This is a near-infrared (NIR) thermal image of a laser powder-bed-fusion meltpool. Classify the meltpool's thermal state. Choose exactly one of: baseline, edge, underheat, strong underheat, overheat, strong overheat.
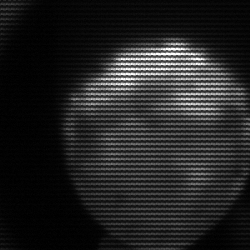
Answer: edge